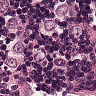
Metastatic tissue present: yes